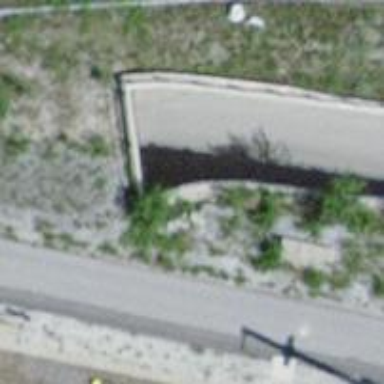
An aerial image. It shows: Retaining wall.